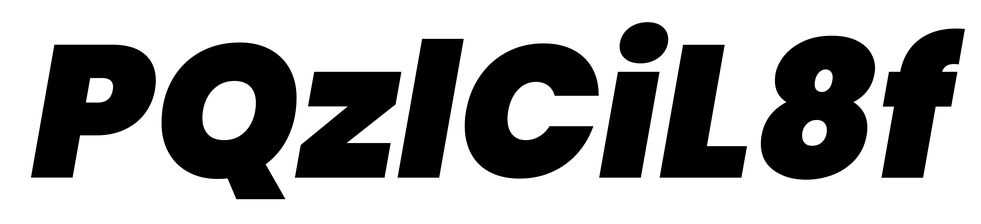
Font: Poppins-BlackItalic